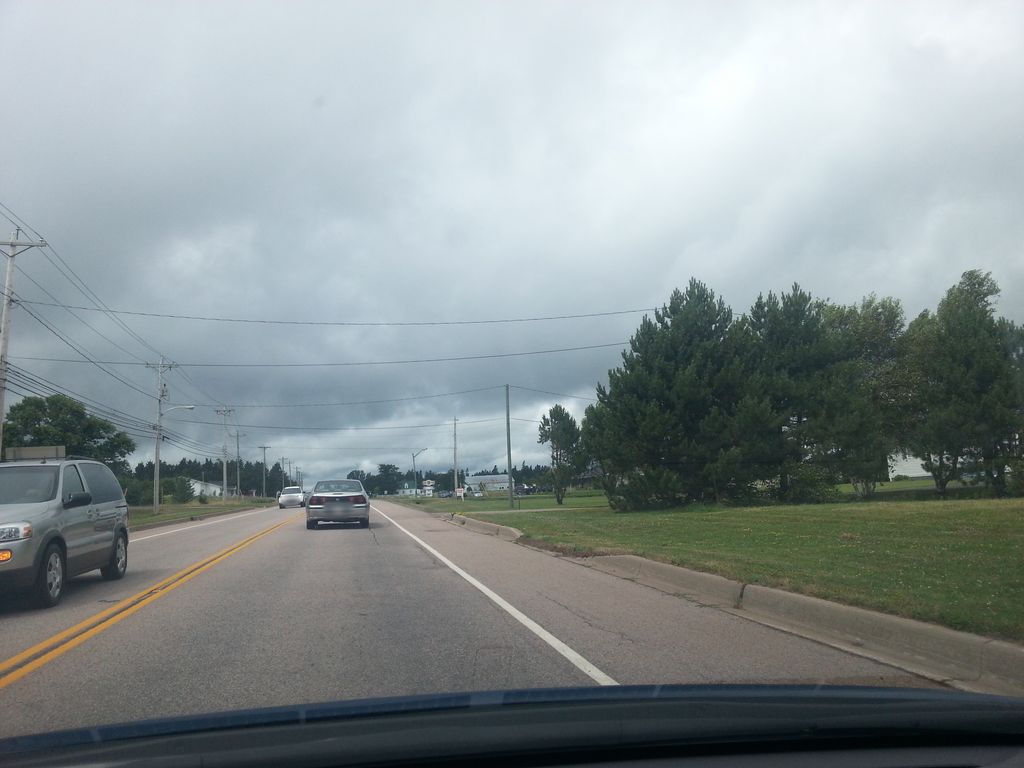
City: charlottetown